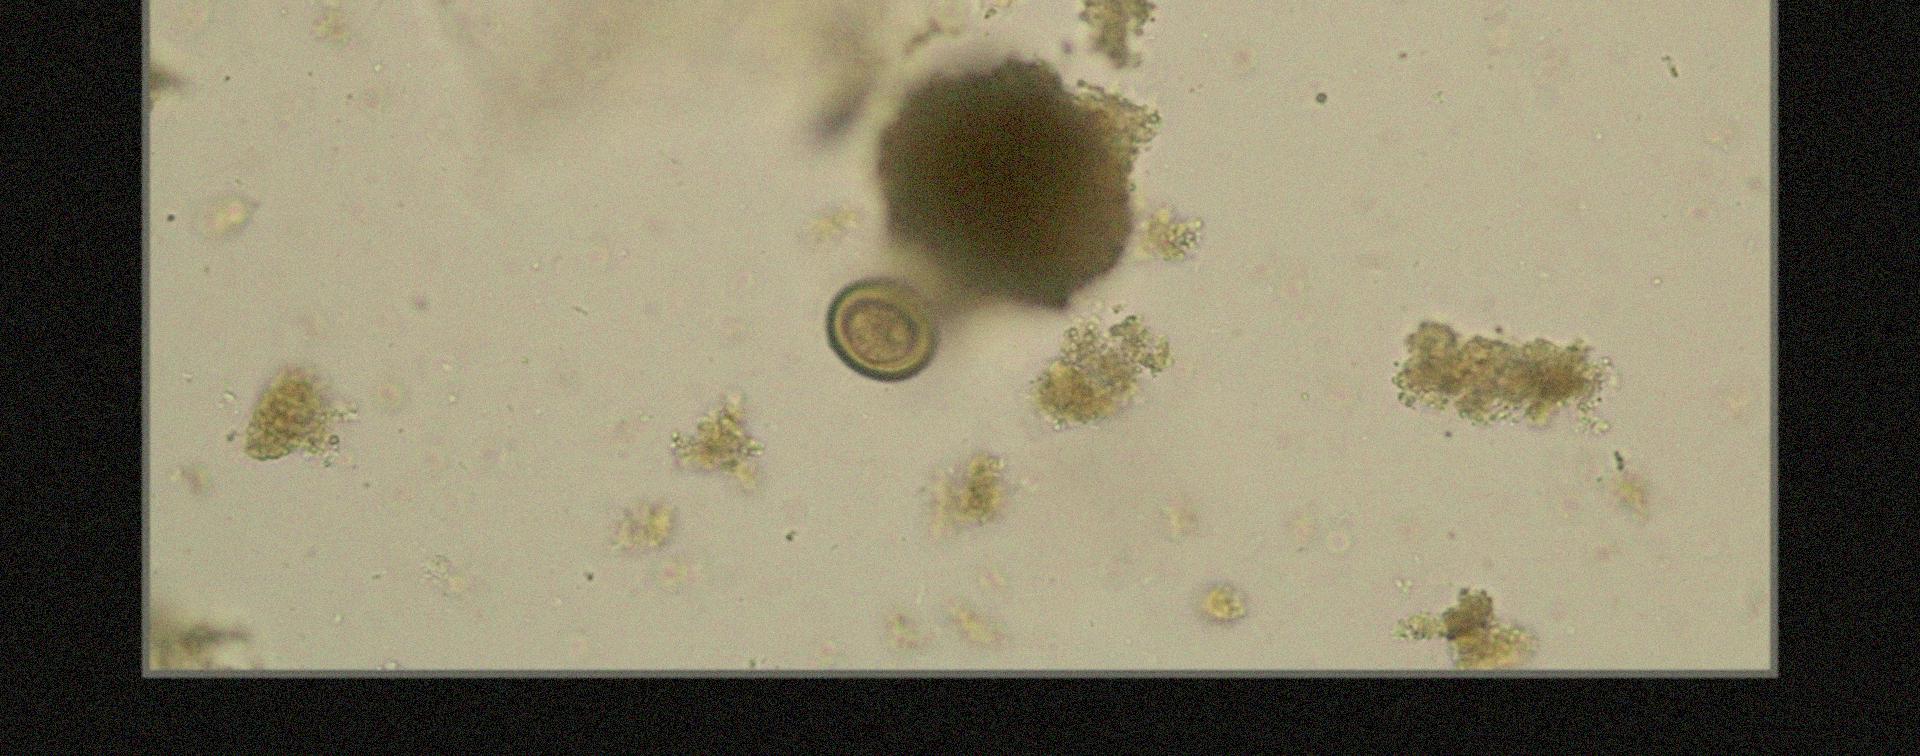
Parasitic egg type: Taenia spp. egg